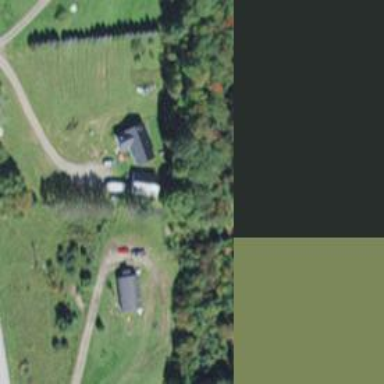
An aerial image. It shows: Simple and straightforward house.